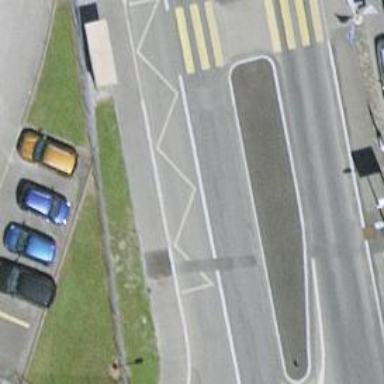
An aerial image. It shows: Bus stop with shelter. It is platform for public transport.